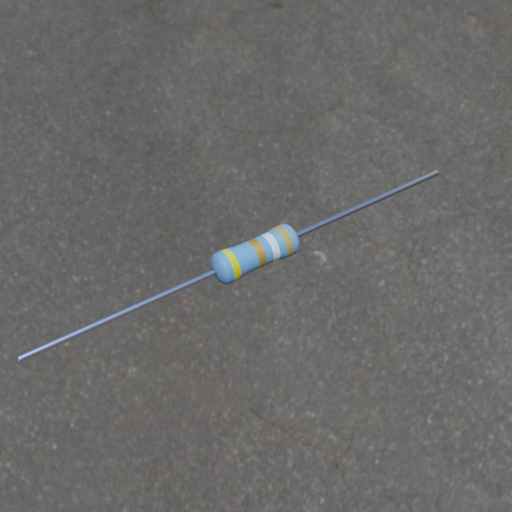
Resistor colour bands (in order): yellow, gold, white, gold